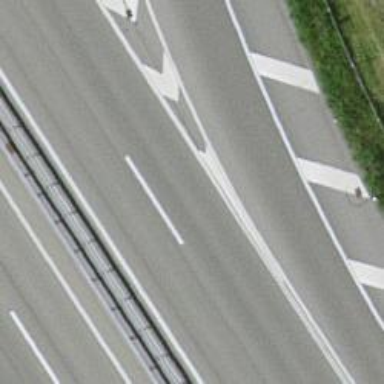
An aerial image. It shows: Asphalt motorway link.